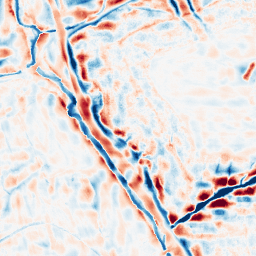
Category: wavelet
Decomposition family: wavelet_dwt
Decomposition parameters: wavelet: db4
level: 4
Upsampling method: bspline
Upsampling parameters: scale: 8
Upsampling scale: 8